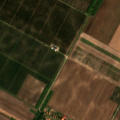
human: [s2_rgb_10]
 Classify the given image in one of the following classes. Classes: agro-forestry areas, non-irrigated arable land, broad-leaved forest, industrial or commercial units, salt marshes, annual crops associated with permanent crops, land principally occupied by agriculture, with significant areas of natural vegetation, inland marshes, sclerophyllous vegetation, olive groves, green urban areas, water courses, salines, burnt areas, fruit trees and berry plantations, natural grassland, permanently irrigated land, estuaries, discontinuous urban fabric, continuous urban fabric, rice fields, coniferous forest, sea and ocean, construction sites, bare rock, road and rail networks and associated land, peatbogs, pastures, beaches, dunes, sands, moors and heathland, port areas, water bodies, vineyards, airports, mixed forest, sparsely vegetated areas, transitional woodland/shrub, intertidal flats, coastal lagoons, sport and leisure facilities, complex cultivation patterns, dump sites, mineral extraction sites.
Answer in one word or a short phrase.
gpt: discontinuous urban fabric, non-irrigated arable land, fruit trees and berry plantations